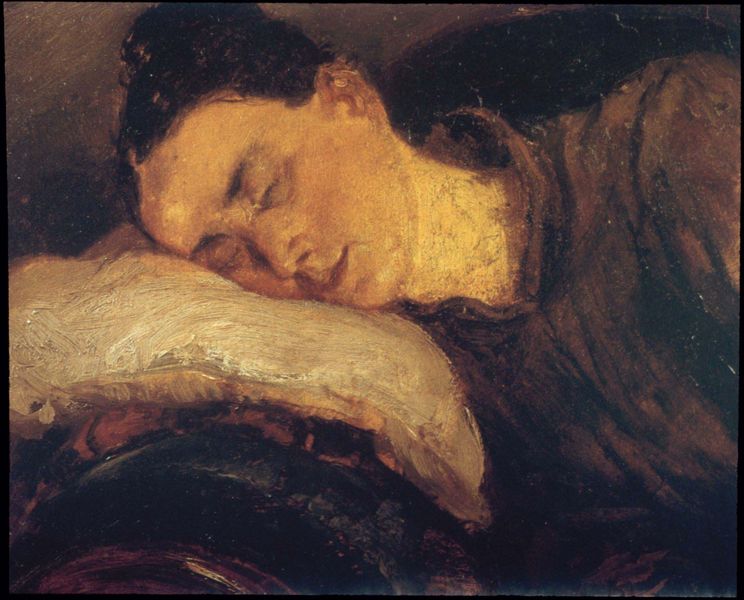
Titel: Schlafende Frau
Künstler: Adolph Menzel
Standort: Berlin
Institution: Alte Nationalgalerie
Schlagwörter: blau, dunkel, gemälde, haut, kopf, mann, nackt, schatten, schlaf, weiß, gelb, impressionismus, ocker, braun, dunkelbraun, frau, frisur, grau, haar, hell, holz, kleid, kleider, licht, mund, nase, ohr, orange, raum, schwarz, stirn, stützen, dame, rot, beige, alt, hemd, alte, augen, bluse, falten, gesicht, inkarnat, kleidung, kragen, tod, tot, trauer, bildnis, hals, portrait, porträt, öl, pastos, gewand, haare, sessel, augenbrauen, brustbild, lippen, ohren, scheitel, traurig, bauern, rund, helldunkel, dutt, magd, ruhig, seitlich, ruhe, sofa, armlehne, liegen, ruhen, schlafen, schlafend, schlafende, lehne, ansicht, bäuerin, violett, vergilbt, van gogh, kissen, polster, zopf, detail, finster, homme, seitenansicht, streifen, couch, still, geschlossen, lider, schwarze, gestützt, traum, portait, augenringe, augenlider, liege, halbprofil, halbporträt, leder, müde, imressionistisch, müdigkeit, femme, erschöpft, träumen, ausruhen, rein, lied, kopfkissen, endormi, sommeil, schläft, beig, erschöpfung, réalisme, schlf, nickerchen, visage, augenlid, lit, sofalehne, rêve, helle haut, häßlich, augen geschlossen, federkissen, moine, aufenlider, endormie, sierra, 19. jahrhundert, zu, coussin, oreiller, paisible, riuund, uopf, dort, couché